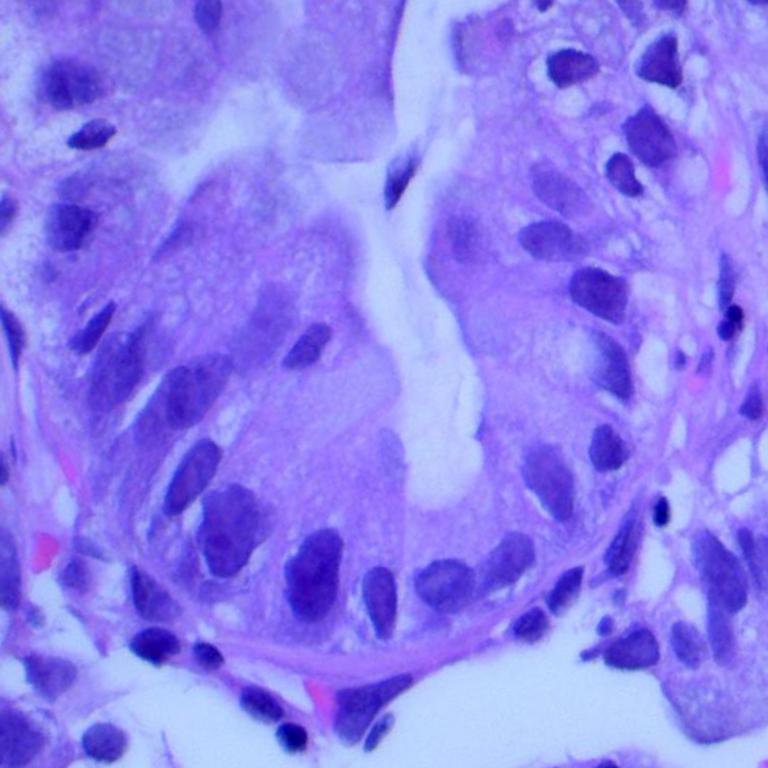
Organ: lung
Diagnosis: adenocarcinomas